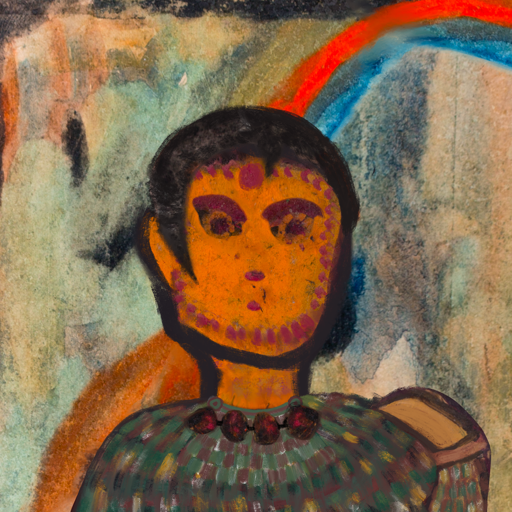
Background: Childish, Head And Neck Front: Doll, Face Front: Doll, Bust: After_Raid, Hair Front: Roy_Bahadur, Head Accessory: Blank, Second Necklace: After_Raid, Necklace: Mosgoul, Baby: Blank